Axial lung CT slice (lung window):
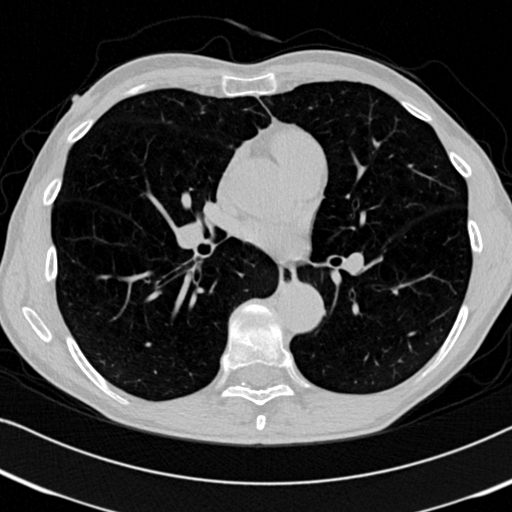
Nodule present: no